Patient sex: F
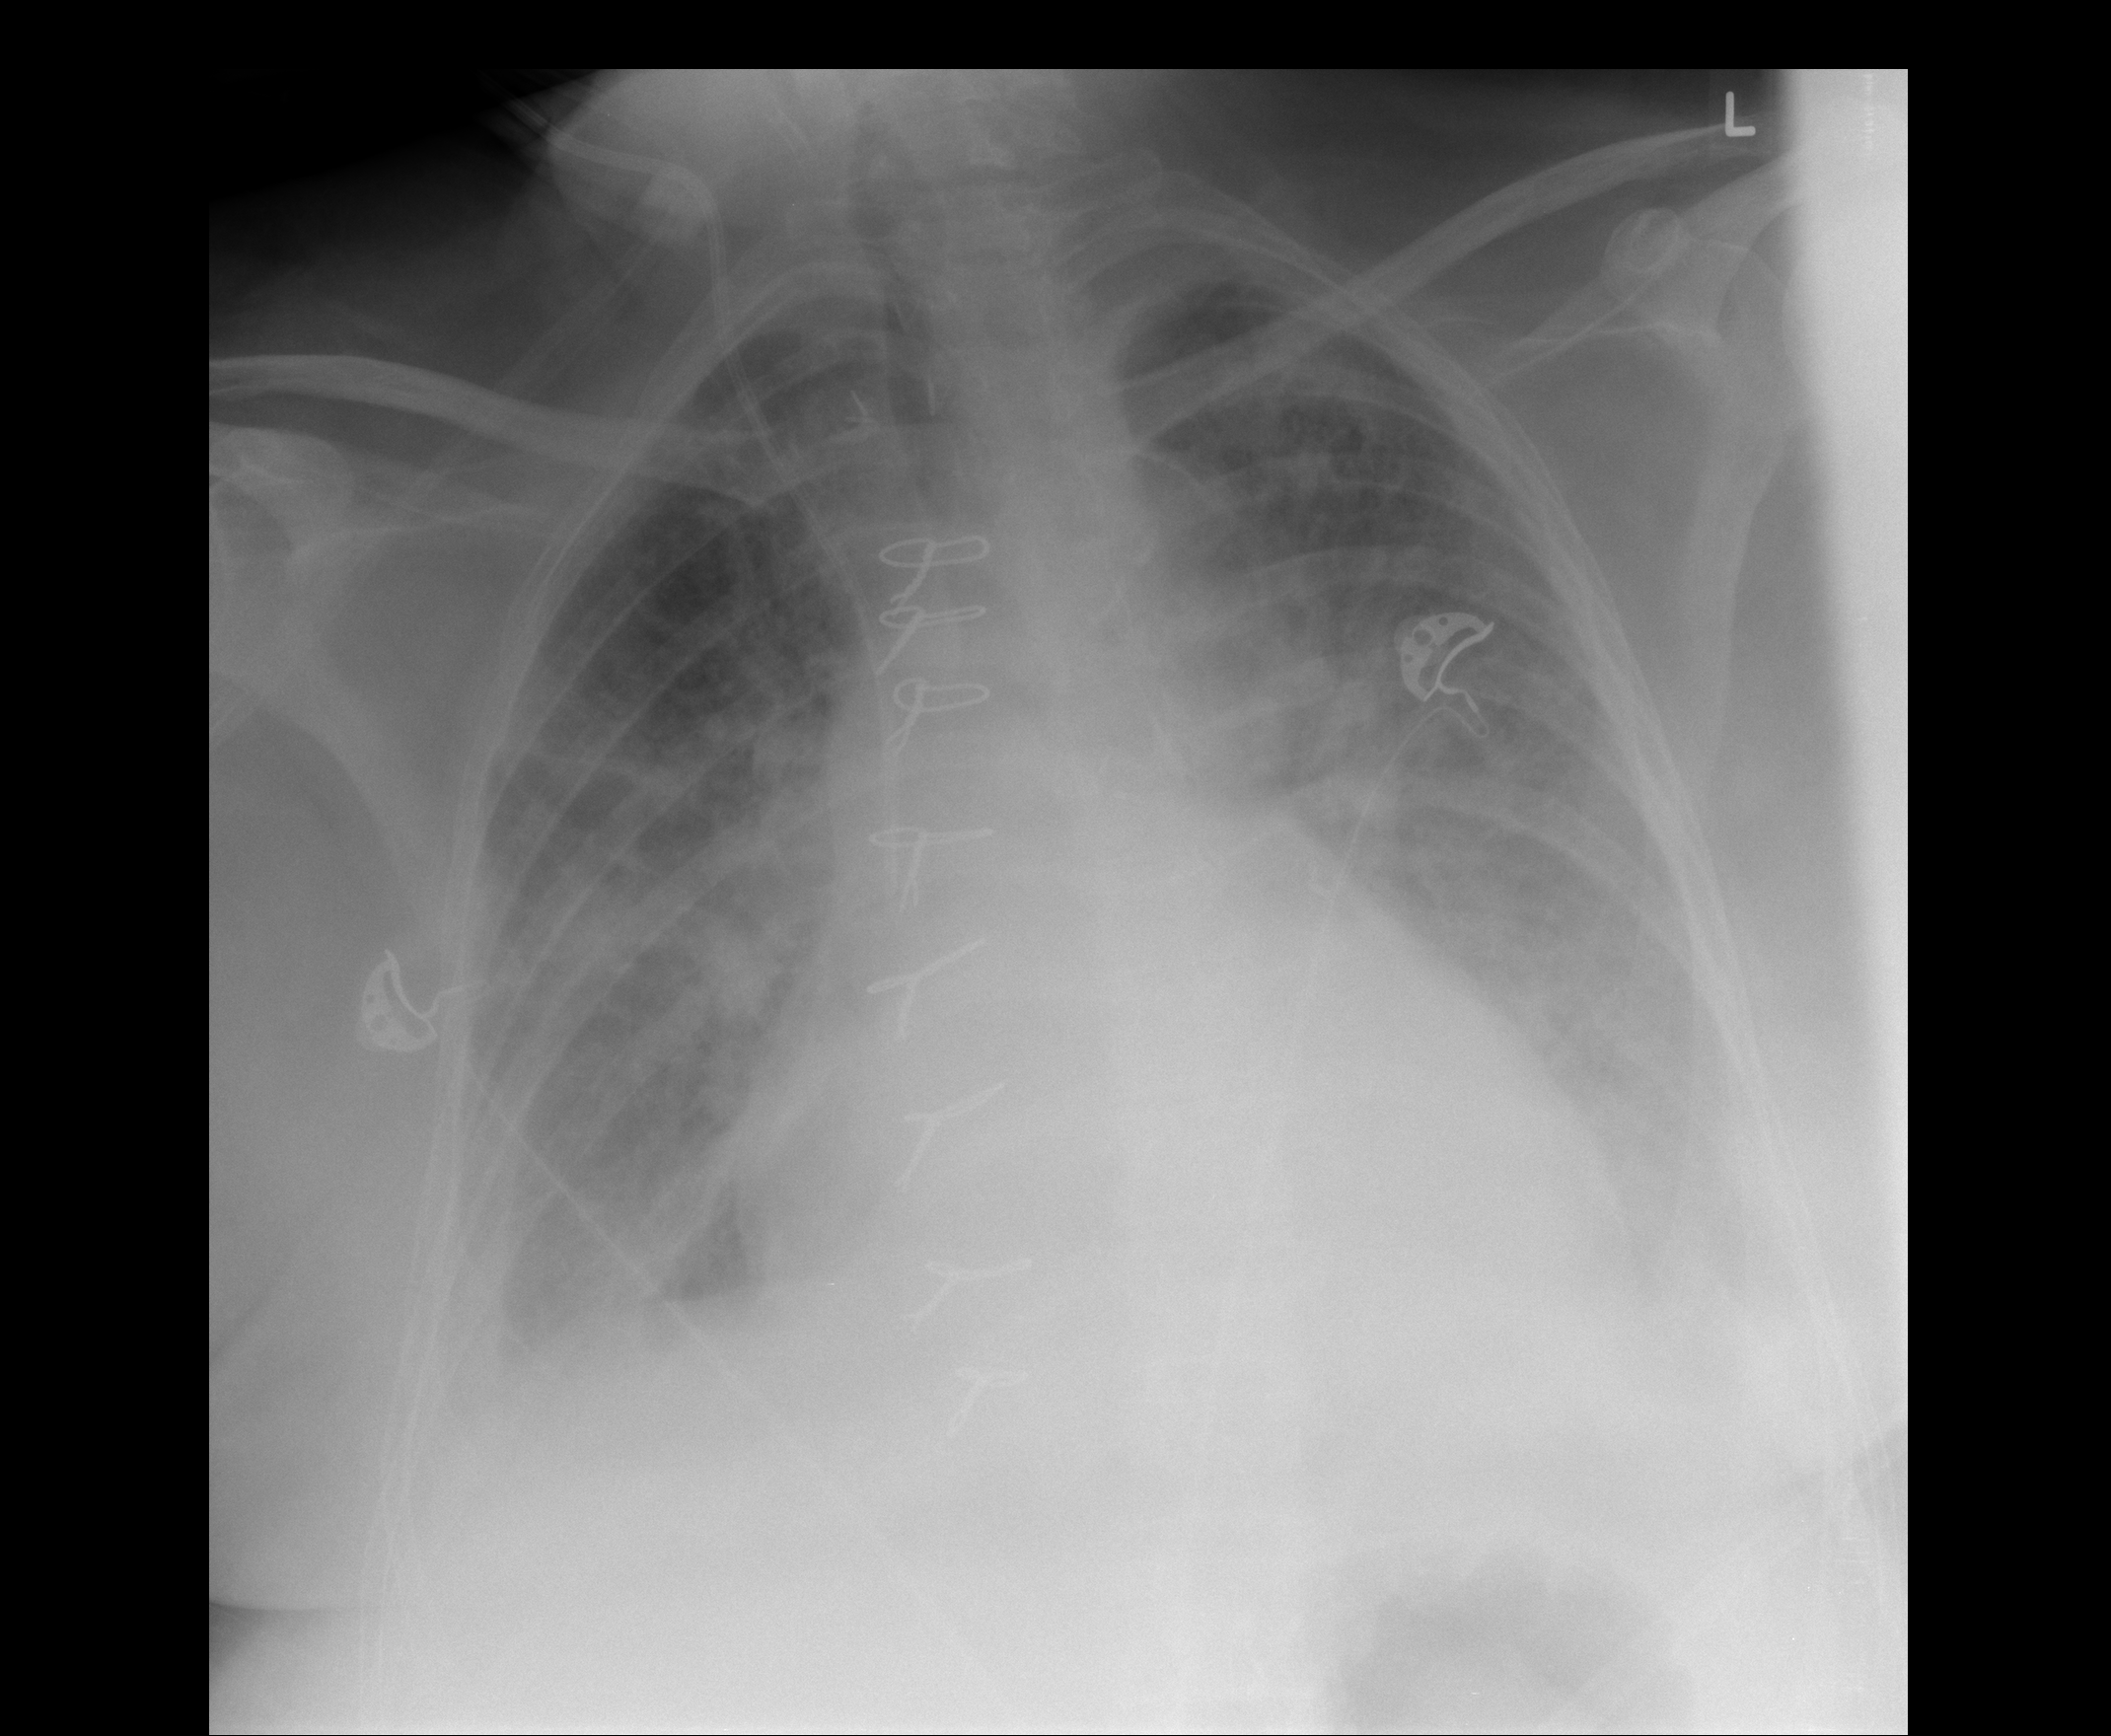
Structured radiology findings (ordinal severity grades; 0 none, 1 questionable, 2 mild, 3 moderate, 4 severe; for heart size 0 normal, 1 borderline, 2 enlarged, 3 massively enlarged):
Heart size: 1
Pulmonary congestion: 1
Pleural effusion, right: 3
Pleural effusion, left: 3
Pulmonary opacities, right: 3
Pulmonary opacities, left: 0
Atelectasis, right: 3
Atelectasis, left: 2